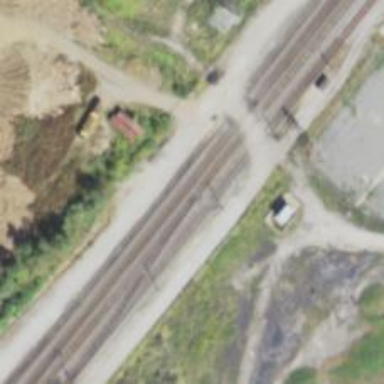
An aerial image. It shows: Railway crossover.